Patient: sex M, age 57
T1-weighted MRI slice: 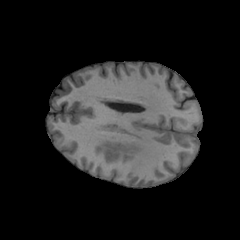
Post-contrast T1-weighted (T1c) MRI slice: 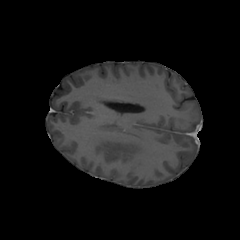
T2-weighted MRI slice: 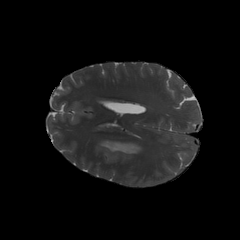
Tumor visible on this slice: yes
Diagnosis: Glioblastoma, IDH-wildtype
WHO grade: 4